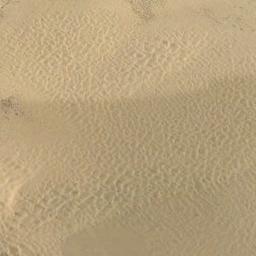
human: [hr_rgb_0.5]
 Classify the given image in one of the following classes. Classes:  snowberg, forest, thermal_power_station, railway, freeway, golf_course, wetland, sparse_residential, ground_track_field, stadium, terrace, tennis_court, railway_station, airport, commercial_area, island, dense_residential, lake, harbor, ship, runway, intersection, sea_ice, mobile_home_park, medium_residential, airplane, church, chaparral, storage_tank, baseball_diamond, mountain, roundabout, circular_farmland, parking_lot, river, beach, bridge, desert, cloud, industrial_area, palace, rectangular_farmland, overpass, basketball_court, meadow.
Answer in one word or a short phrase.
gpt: desert